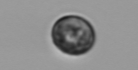
Label: Thalassiosira